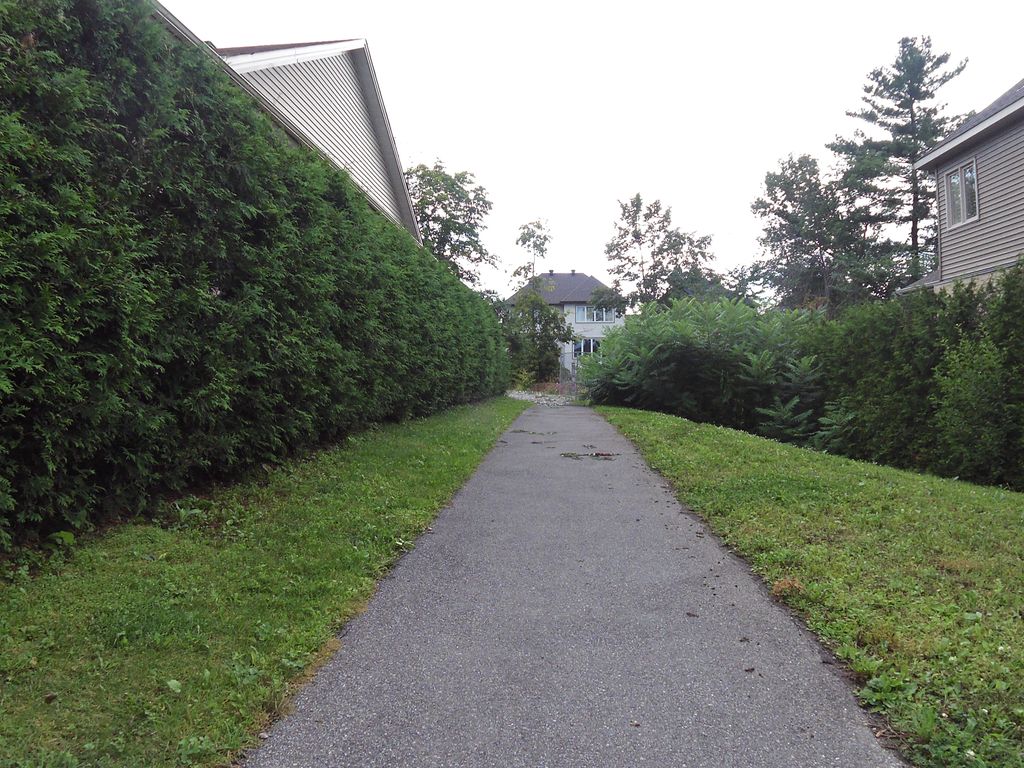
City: ottawa-gatineau